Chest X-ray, AP view. Patient: 31 years old, sex F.
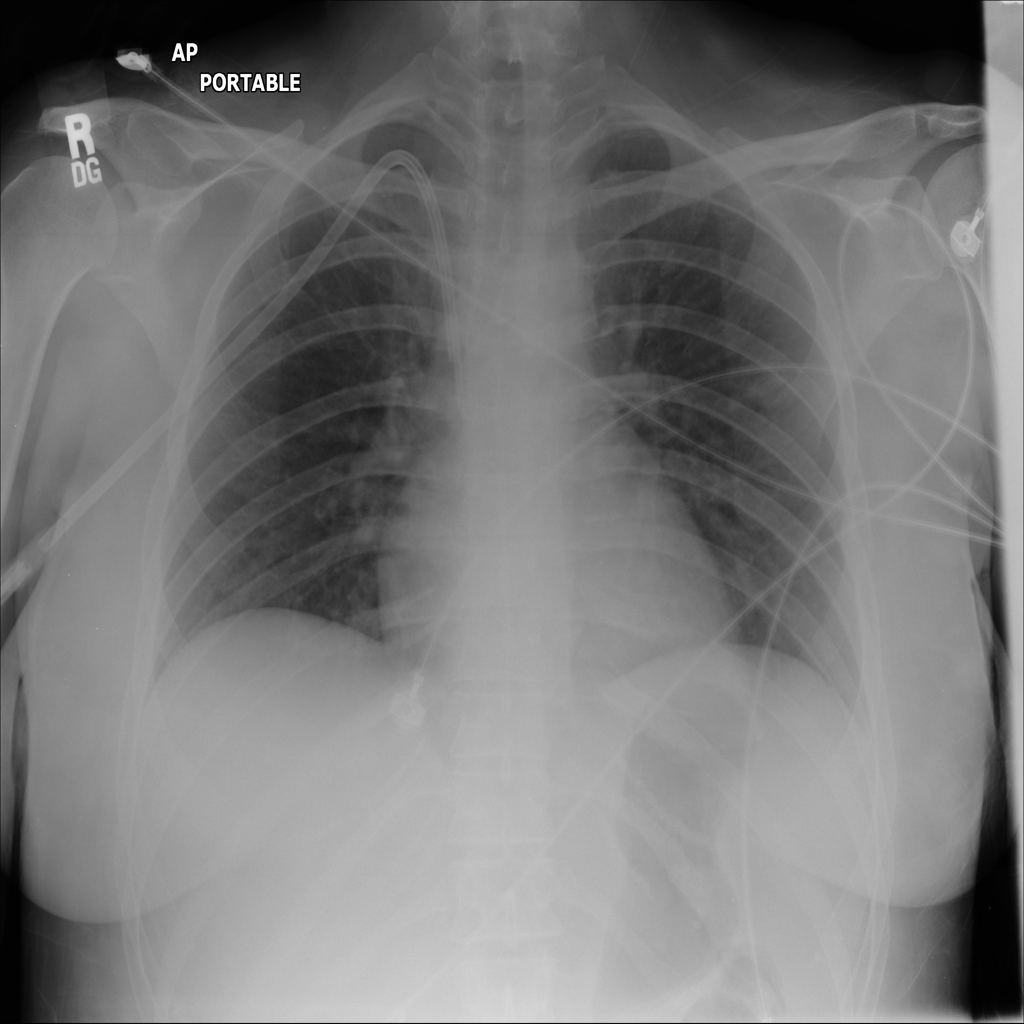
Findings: No Finding